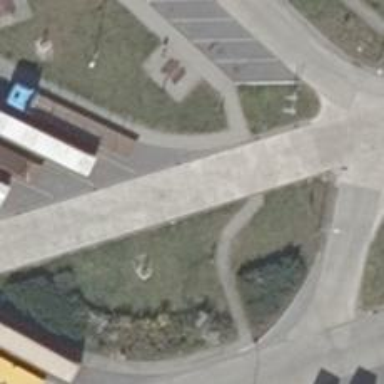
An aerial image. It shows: Asphalt service road.